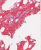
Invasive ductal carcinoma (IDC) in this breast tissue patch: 0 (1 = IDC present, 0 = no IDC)